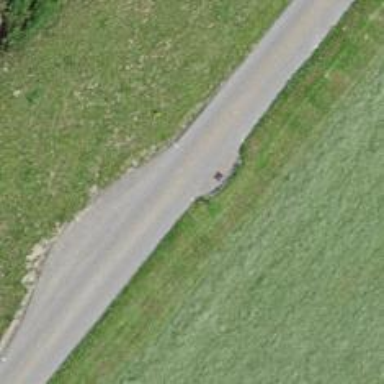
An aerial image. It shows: Passing place on the road.